Field crop: maize
Growth stage: 2
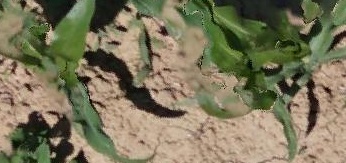
Species: maize